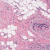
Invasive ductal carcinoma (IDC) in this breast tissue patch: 0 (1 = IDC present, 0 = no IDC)